Question: I got irritated by unwanted toolbar on my browser, it makes my system slow.
i tried to uninstall this, but I didn't find anything from where i can uninstall this.
i tried control panel too, this is not there.

I marked the toolbar in red rectangle.
if anyone have idea how can i uninstall this, please share with me. it very irritating.
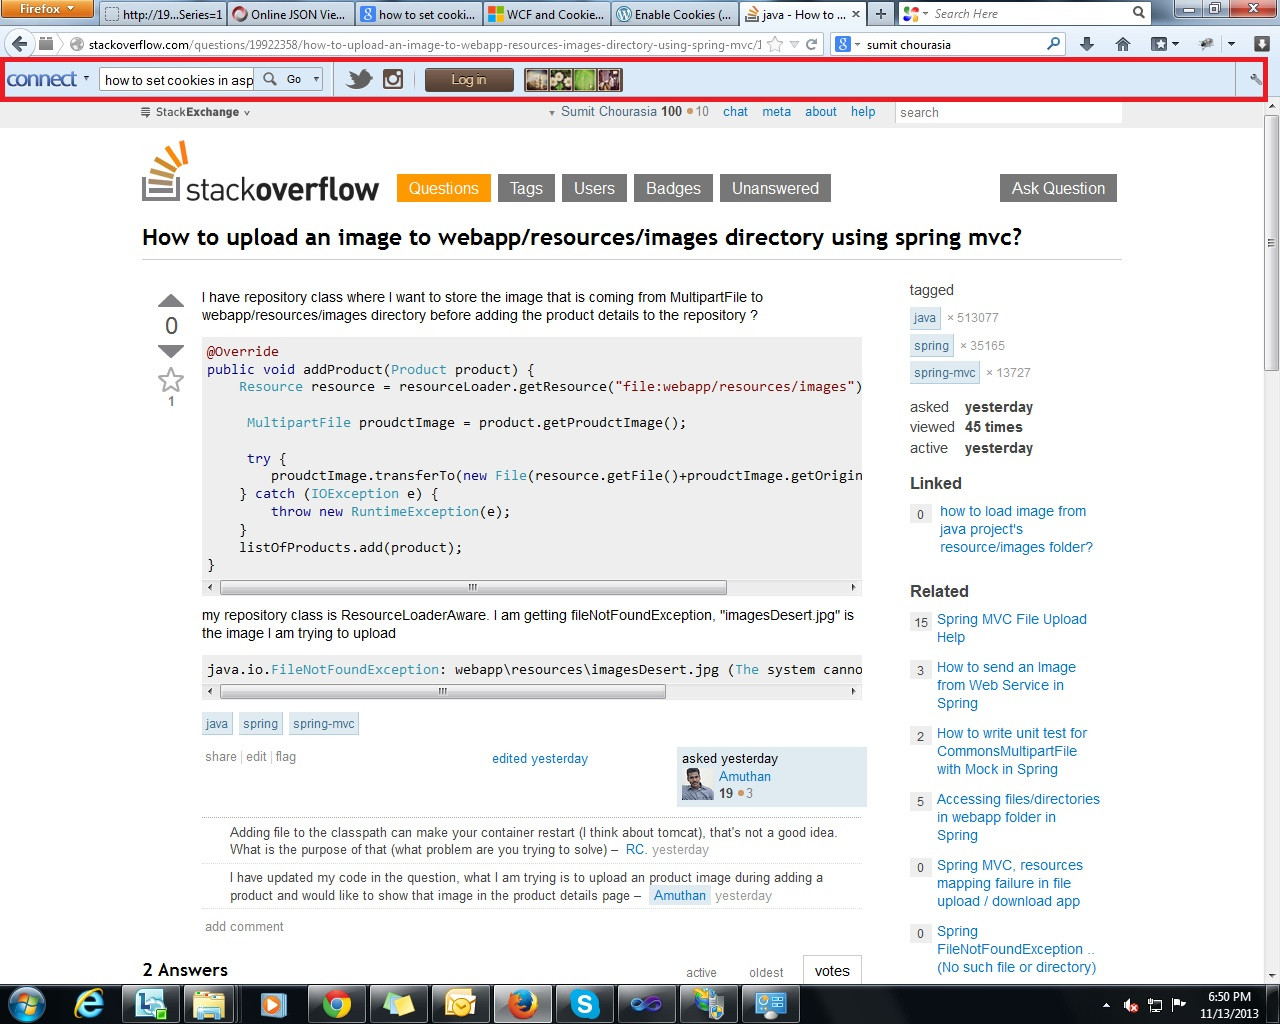
Answer: The tool bar probably would be installed as an add-on. Which can be removed from Tools -> Add-Ons.